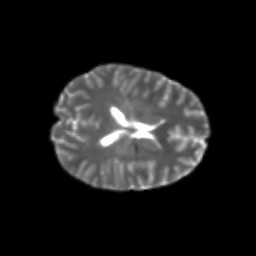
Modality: T2w
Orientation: axial
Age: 22
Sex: female
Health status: healthy
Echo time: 0.074 s